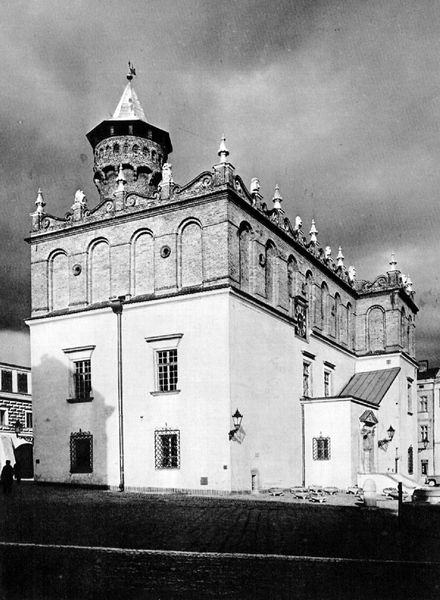
Titel: Rathaus in Tarnow
Standort: Tarnów, Rathaus (EU - PL)
Schlagwörter: flügel, himmel, schatten, weiß, wolken, fenster, grau, hell, laterne, laternen, licht, schwarz, strasse, dach, gebäude, haus, schloss, haube, wand, architektur, mensch, stein, gitter, turm, bogen, auto, treppe, wetter, vasen, zinnen, foto, fotografie, bögen, eingang, burg, sprossen, festung, regenrinne, schwarzweiß, stockwerke, poller, trum, wehrturm, hausecke, ecksicht